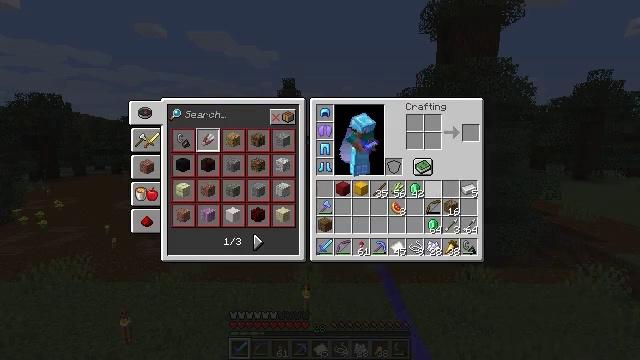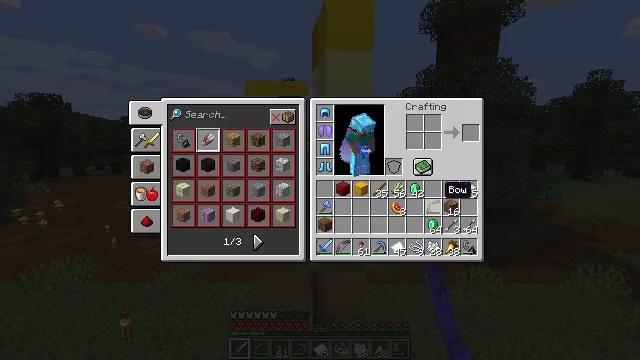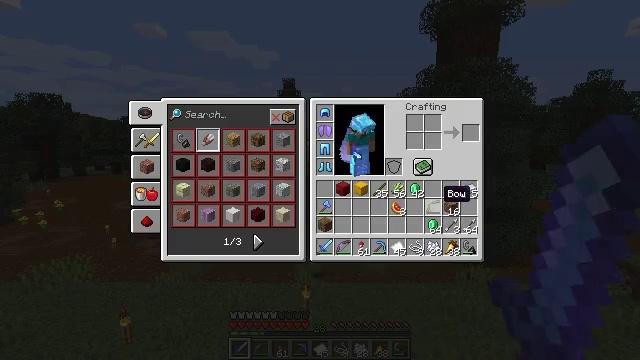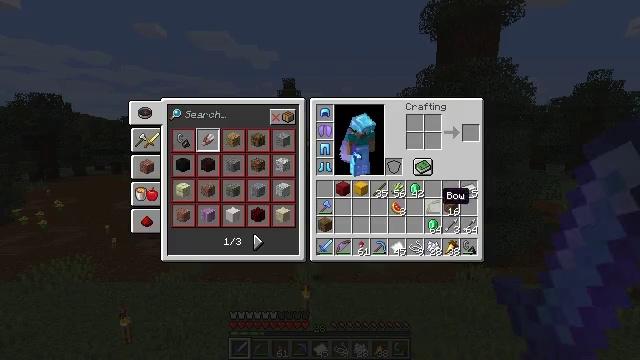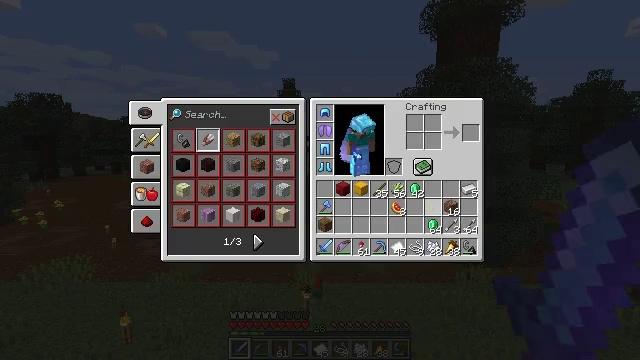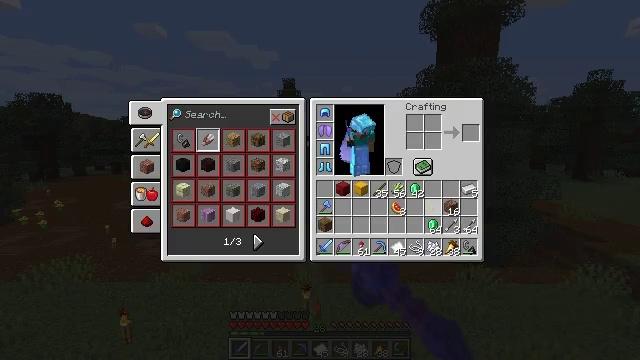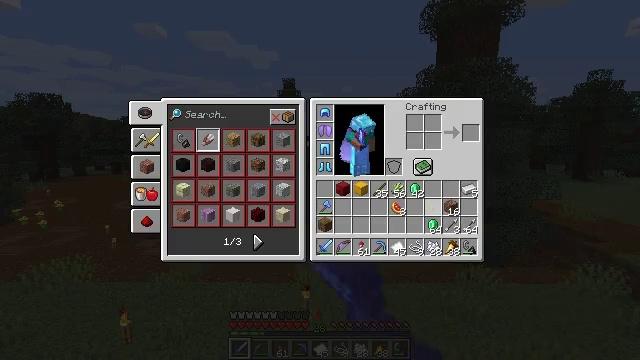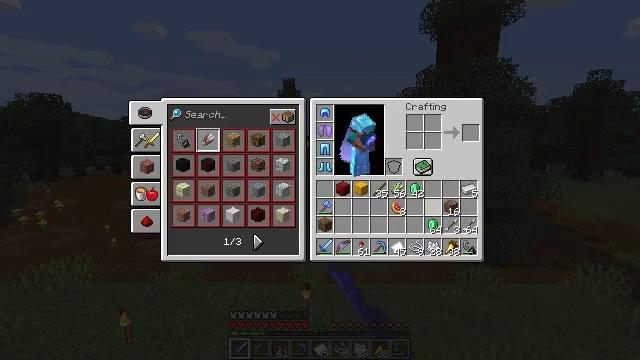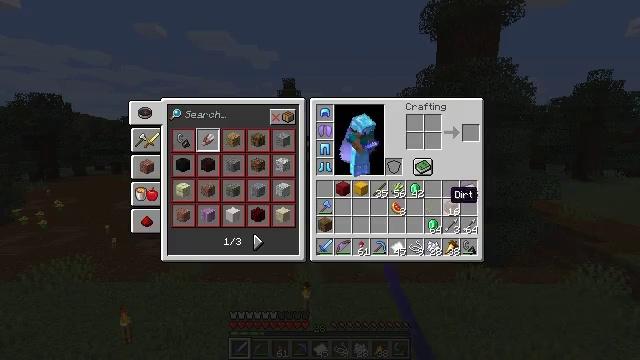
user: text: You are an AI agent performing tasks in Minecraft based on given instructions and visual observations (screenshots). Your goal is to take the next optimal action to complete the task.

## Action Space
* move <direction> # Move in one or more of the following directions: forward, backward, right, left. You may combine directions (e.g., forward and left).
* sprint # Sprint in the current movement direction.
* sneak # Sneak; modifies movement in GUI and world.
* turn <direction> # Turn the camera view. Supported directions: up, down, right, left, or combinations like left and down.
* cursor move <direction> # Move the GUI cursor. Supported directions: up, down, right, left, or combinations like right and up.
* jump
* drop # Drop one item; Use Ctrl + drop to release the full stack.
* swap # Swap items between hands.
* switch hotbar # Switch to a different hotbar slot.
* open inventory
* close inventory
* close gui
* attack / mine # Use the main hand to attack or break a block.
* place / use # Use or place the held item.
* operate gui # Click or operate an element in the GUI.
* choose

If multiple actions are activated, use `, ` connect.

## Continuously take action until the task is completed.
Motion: motion action
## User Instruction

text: Drop a bow.
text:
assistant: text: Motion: sprint, open gui
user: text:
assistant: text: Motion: sprint
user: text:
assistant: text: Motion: sprint
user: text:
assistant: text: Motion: sprint, drop
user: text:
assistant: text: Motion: sprint, drop
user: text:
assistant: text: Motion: sprint, drop
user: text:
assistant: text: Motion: sprint
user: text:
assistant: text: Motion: sprint
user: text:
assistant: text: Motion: sprint